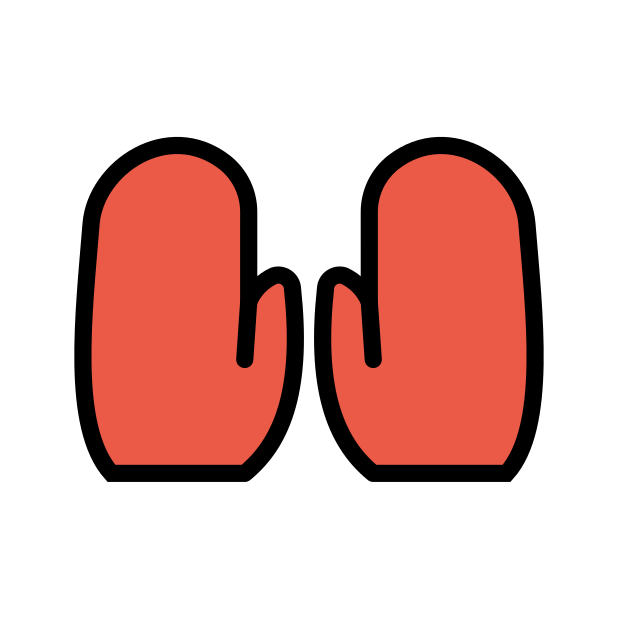
gloves